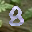
Label: 8